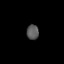
Tissue: lung
Cell type: Endothelial cells
Senescence score: 0.2341
Nuclear area (px): 177
Mean DAPI intensity: 88.932